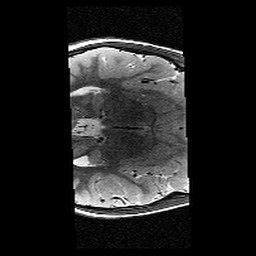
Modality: T2w
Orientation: axial
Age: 9
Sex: female
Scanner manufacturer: siemens
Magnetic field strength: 3 T
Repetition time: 9.23 s
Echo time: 0.067 s